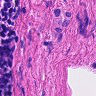
Metastatic tissue present: no